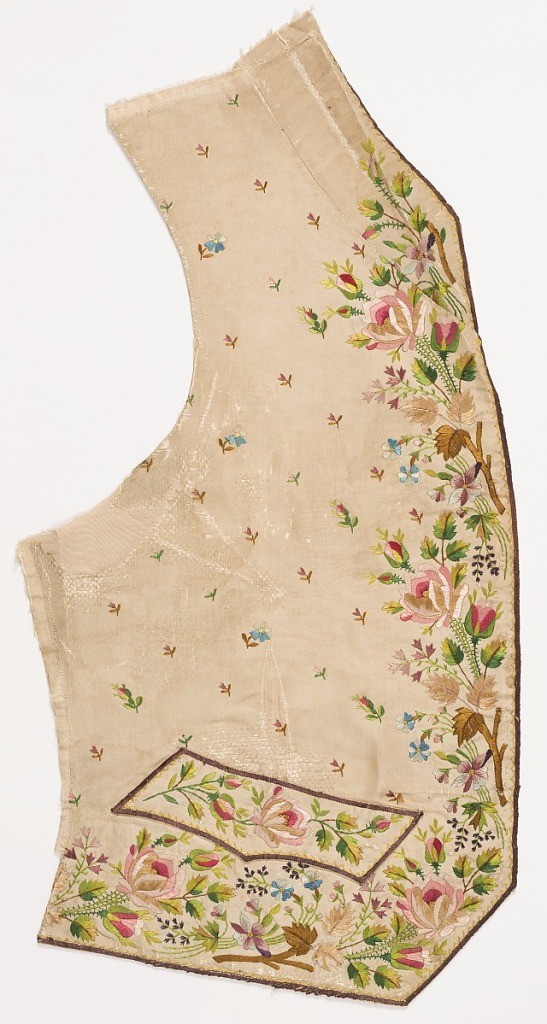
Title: Waistcoat panels
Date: ca. 1780
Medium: silk Technique: embroidered
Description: Gentleman's waistcoat panels of cream-colored ribbed silk are embroidered in a floral pattern in bright multicolored silks. Front edges and pocket have embroidered borders of dark-brown silk.